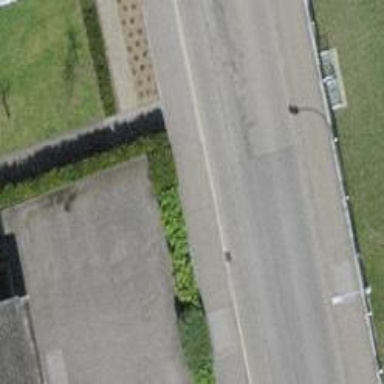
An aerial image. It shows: Sidewalk.